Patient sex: M
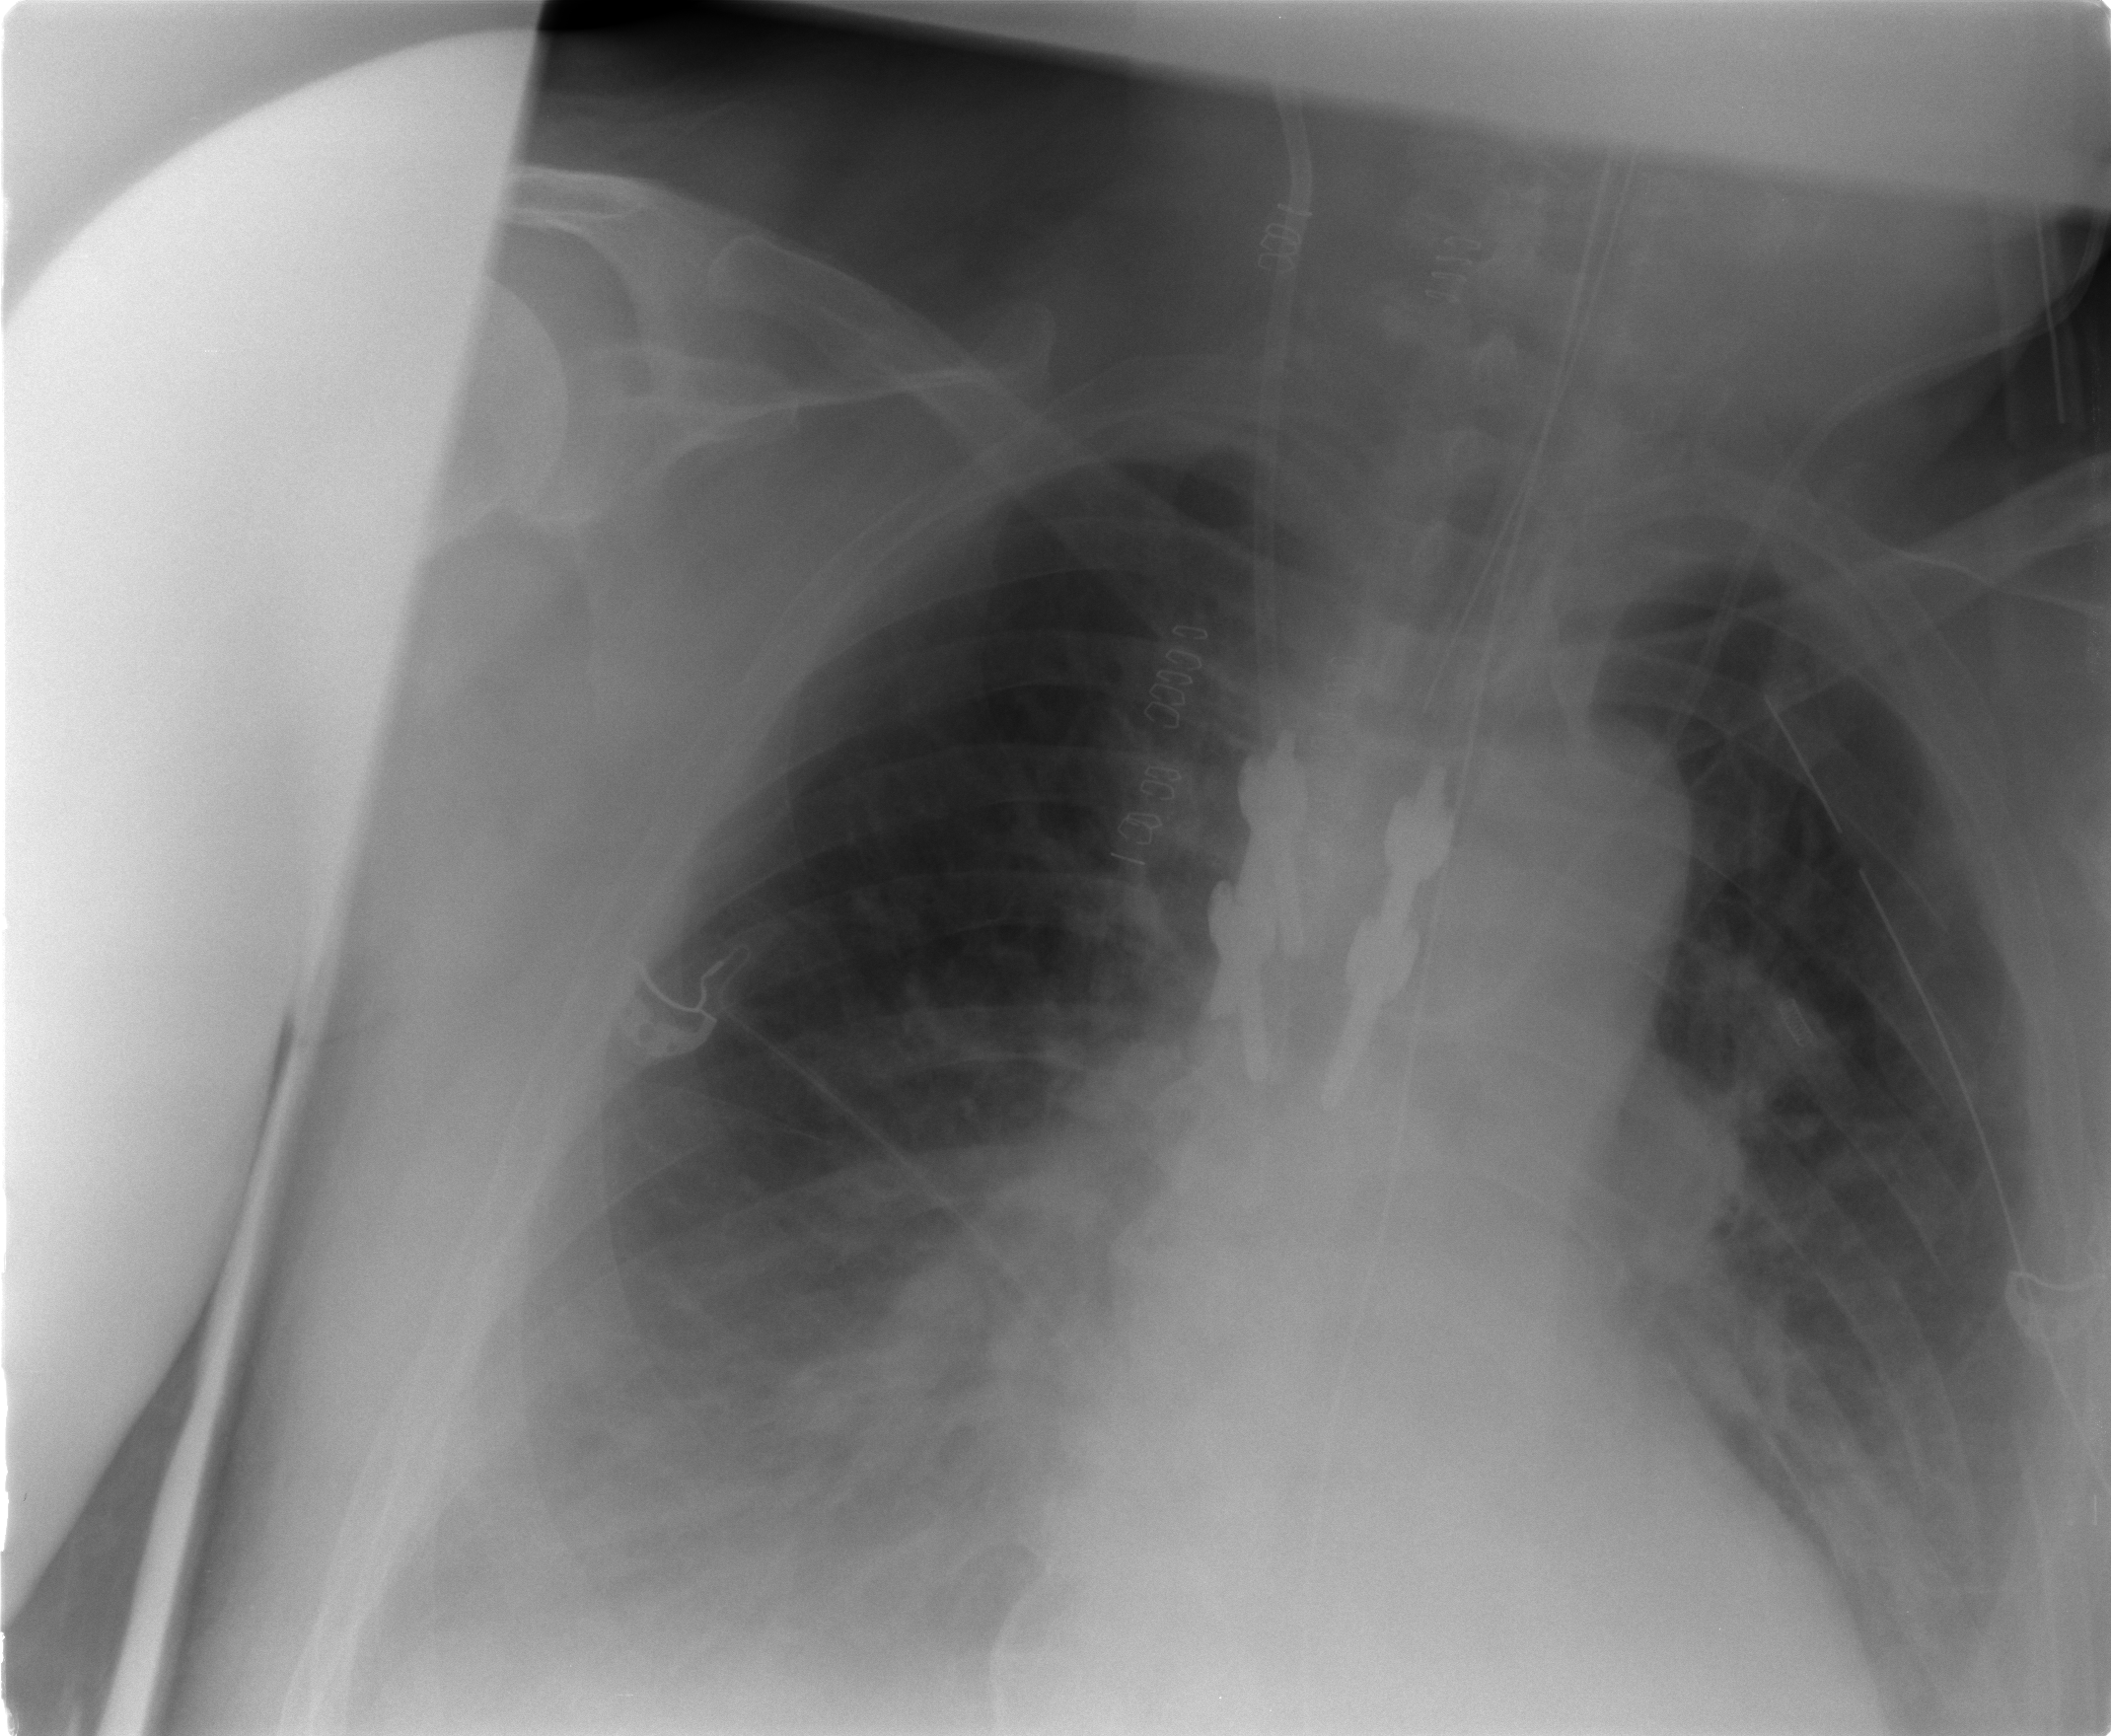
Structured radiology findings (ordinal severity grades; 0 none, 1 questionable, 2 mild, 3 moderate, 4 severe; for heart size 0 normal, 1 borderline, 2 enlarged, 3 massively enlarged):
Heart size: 0
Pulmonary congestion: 2
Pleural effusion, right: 2
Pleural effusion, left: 2
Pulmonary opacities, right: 2
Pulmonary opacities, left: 0
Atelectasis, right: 2
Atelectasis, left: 2